Question: Count the number of objects in the diagram.
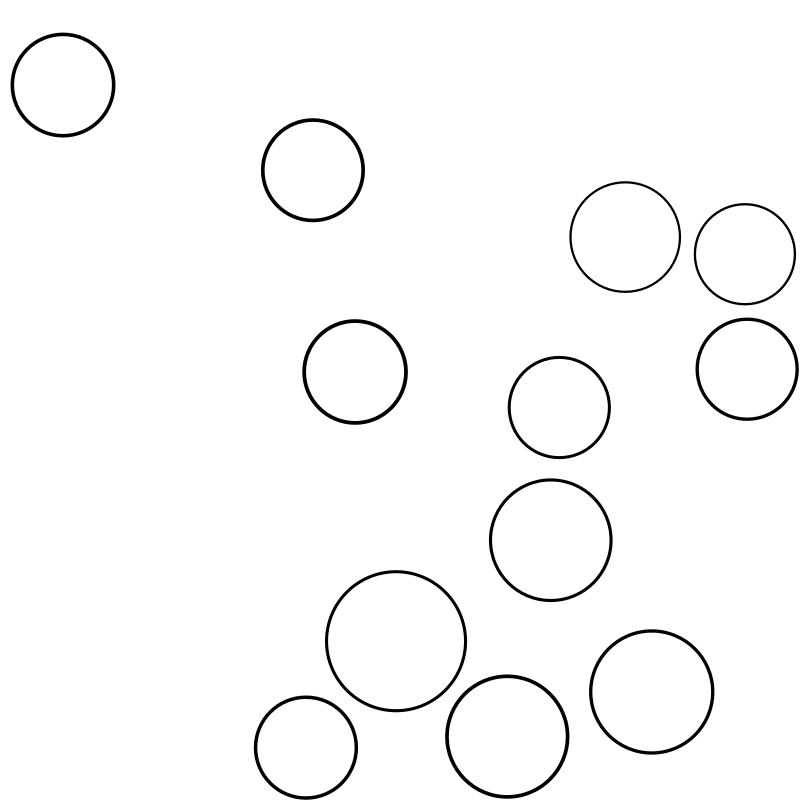
Answer: 12